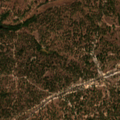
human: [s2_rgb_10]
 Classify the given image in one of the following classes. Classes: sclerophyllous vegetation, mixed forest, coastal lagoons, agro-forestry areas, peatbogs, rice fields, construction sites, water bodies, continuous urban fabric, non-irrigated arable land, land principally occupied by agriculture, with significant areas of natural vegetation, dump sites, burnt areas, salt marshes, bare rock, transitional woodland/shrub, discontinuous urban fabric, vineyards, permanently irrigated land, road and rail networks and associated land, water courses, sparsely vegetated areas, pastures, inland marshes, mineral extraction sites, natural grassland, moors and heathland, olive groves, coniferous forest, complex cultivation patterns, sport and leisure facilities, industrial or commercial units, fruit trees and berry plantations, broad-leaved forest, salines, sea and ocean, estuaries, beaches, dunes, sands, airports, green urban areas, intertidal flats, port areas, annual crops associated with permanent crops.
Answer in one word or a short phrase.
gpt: agro-forestry areas, broad-leaved forest